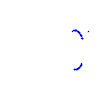
Particle: proton